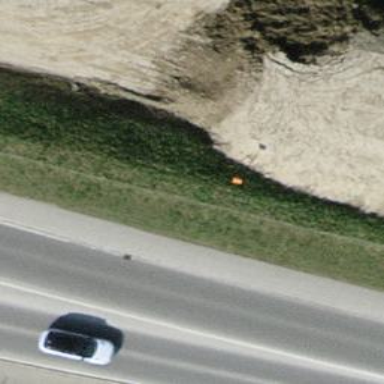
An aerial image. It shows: Aerial marker.